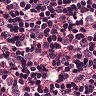
Metastatic tissue present: yes